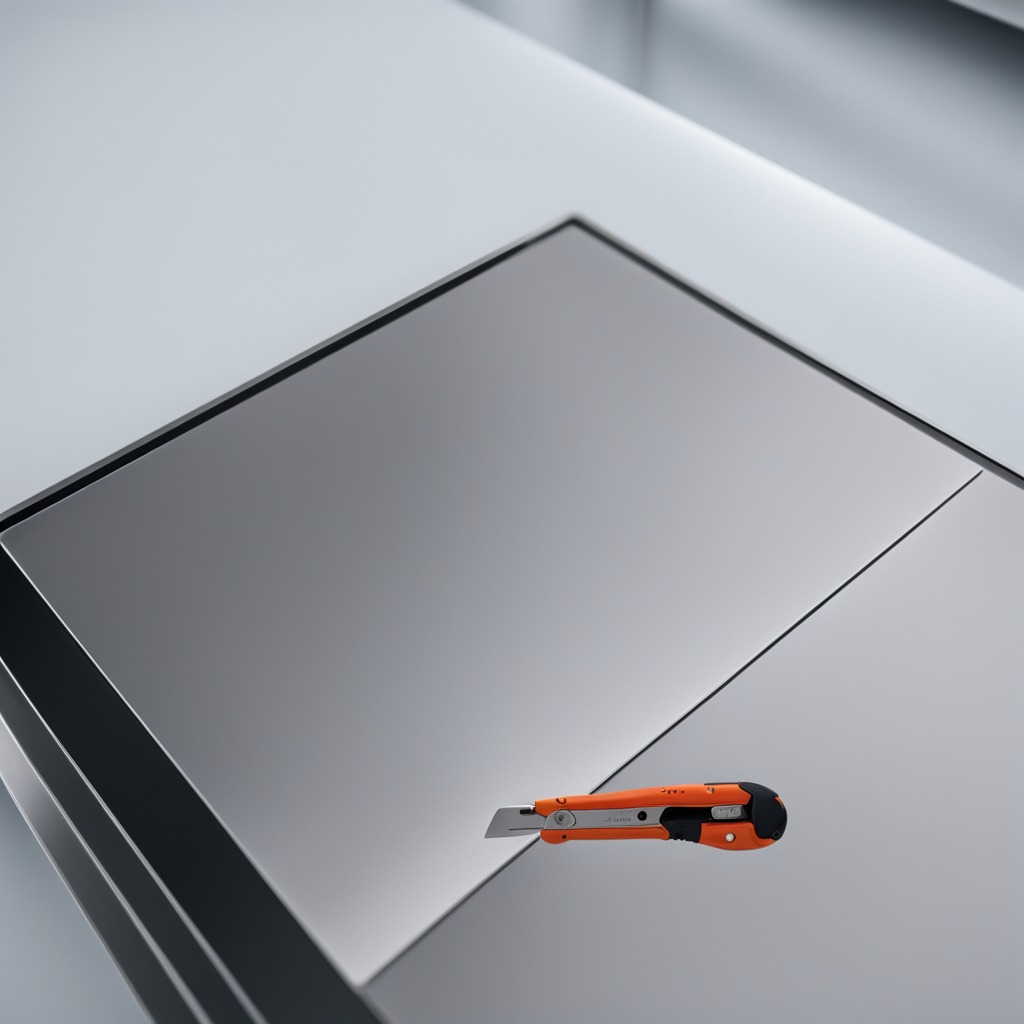
A utility knife is lying on the stainless steel table in a high-end prototyping lab.